Current action and preconditions to check: trajectory_clear

Your task: For each precondition in the list above, predict whether it will hold at this action.

Consider the current scene as observed from the mobile robot's camera, and analyze the predicted future states of all dynamic agents (e.g., people, animals, vehicles, or any moving entities) within the NEXT SECOND.

IMPORTANT: Only answer "very likely" if you are absolutely certain—based on strong, clear evidence—that a dynamic agent will violate the precondition in the predicted future state. Do NOT answer "very likely" for unlikely, ambiguous, or low-probability risks.

Ask yourself for each precondition: Is there a high probability, with clear and convincing evidence, that the predicted future states of any dynamic agent will interfere with the predicted future state of the currently executing action within the NEXT SECOND, causing that precondition to fail?

Assess the risk level based on these predictions. Use "likely" or "very likely" if motions create a clear risk of interference.

Use "neutral" or "improbable" if agents are nearby but their predicted paths are clearly diverging or non-conflicting.

Failure Risk Categories: "very improbable", "improbable", "neutral", "likely", "very likely"

Answer Format: Output ONLY the probability_of_failure value from these categories: "very improbable", "improbable", "neutral", "likely", "very likely"

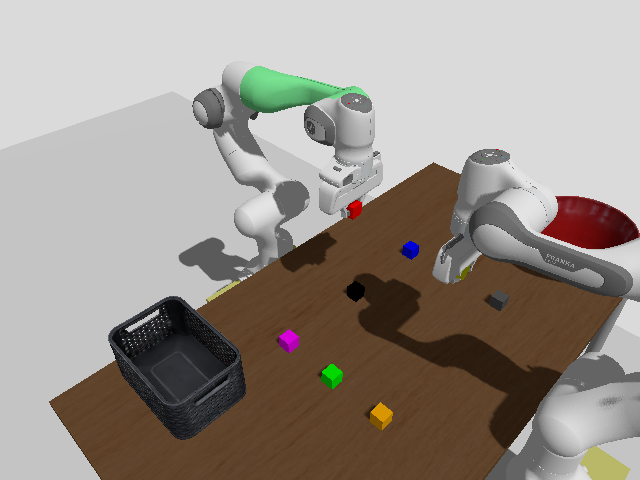

Answer: improbable